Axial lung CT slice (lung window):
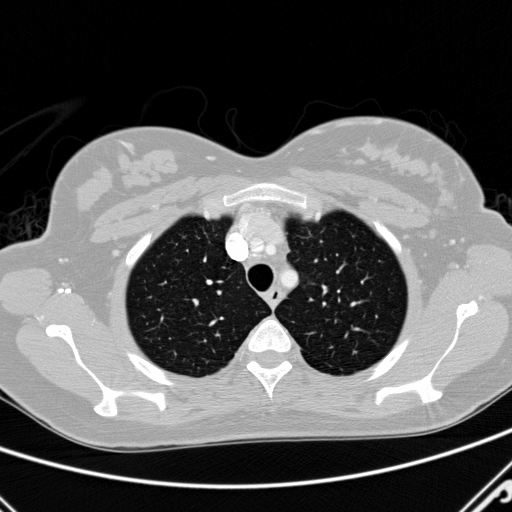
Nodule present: no